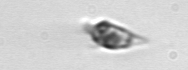
Label: Oxytoxum